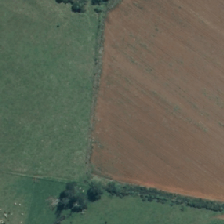
Land cover: shortrotation_cropland